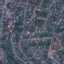
Land use / land cover class: Residential